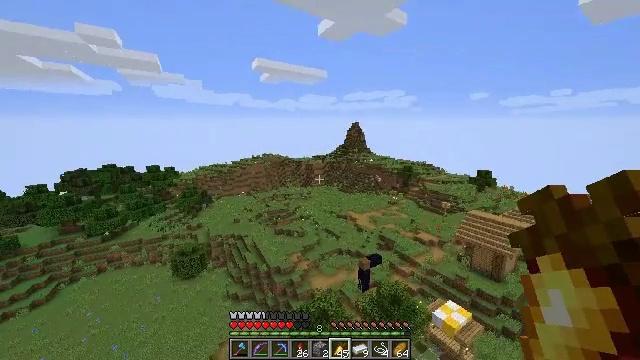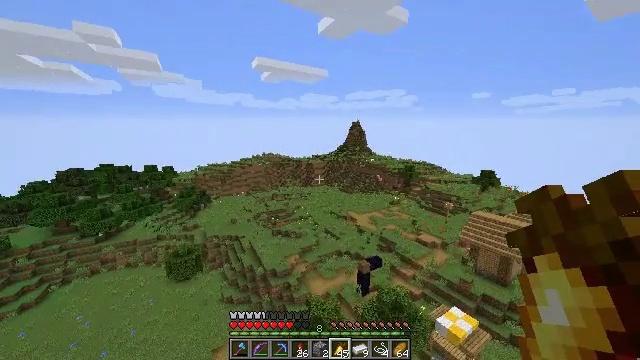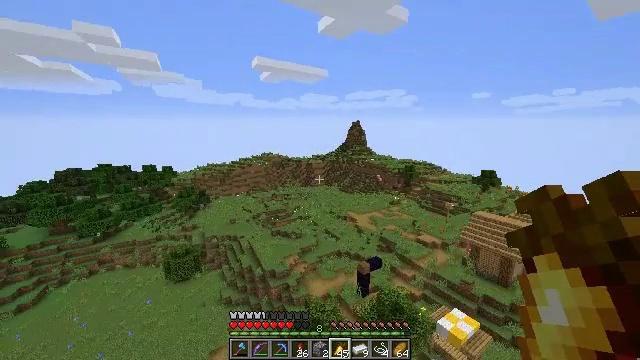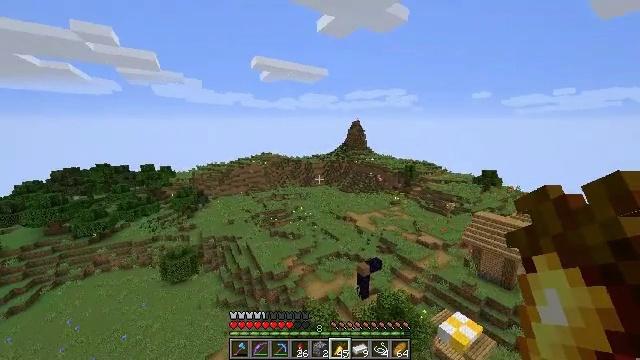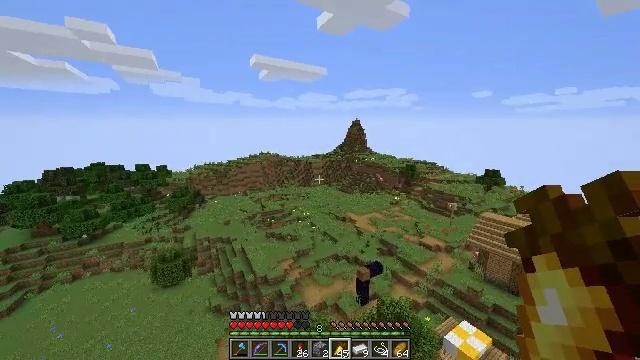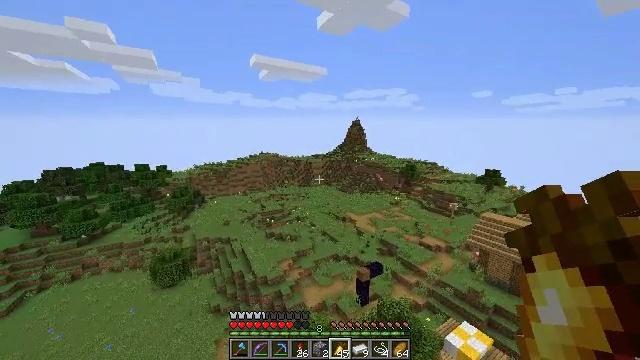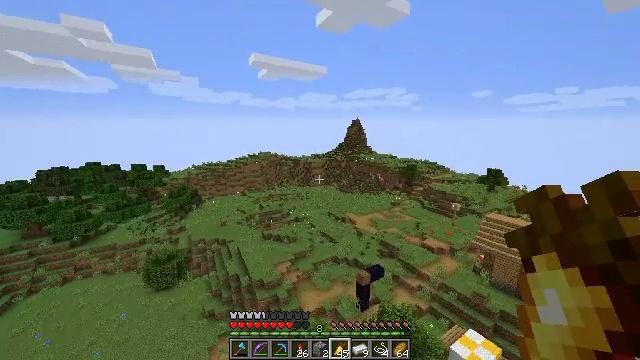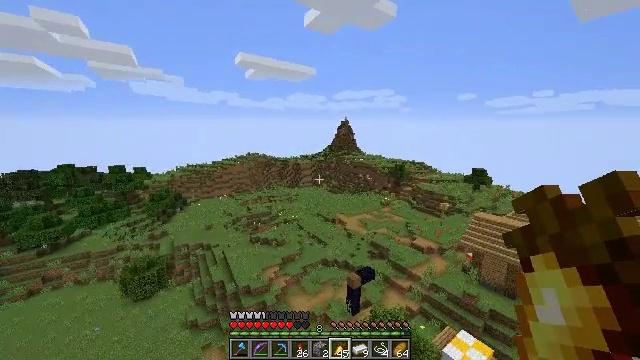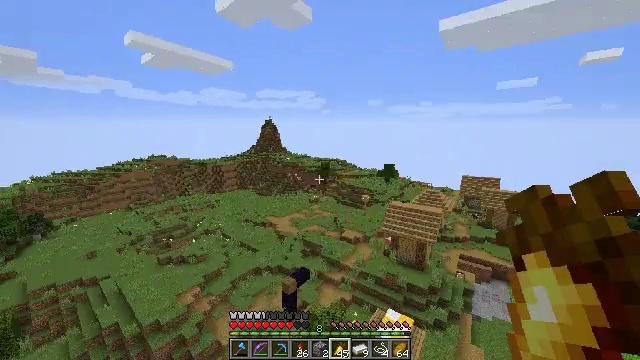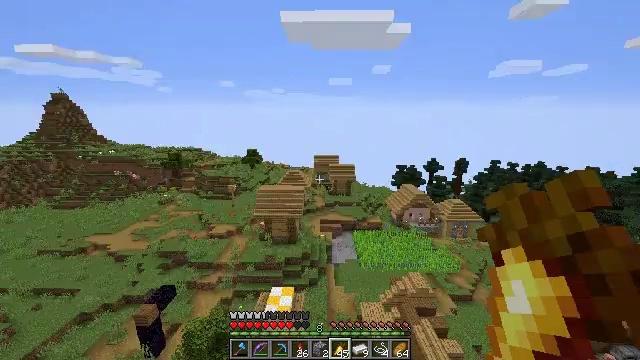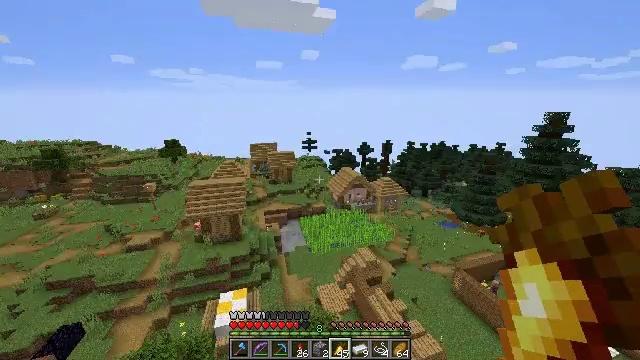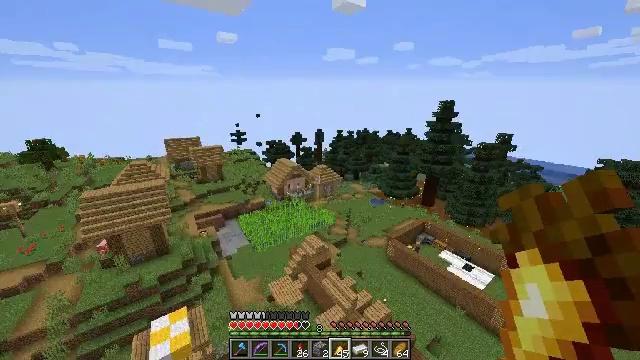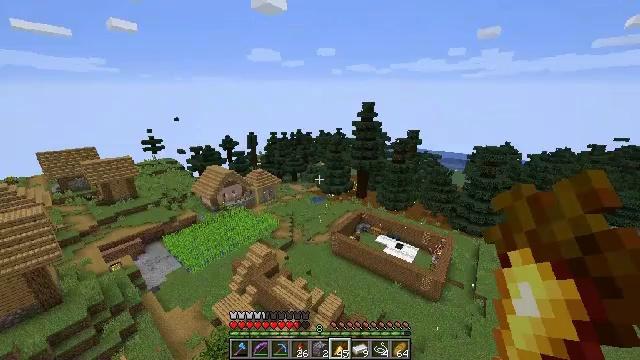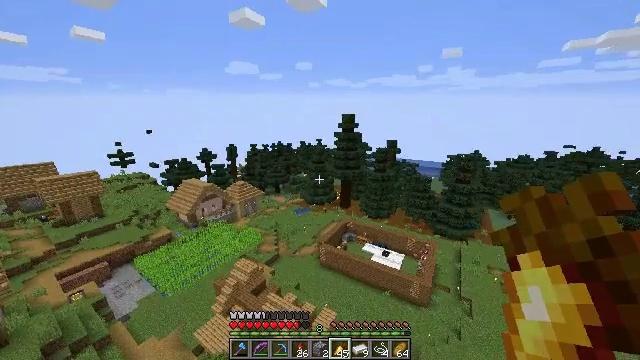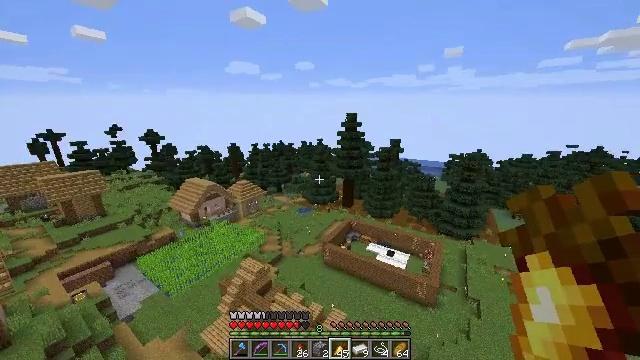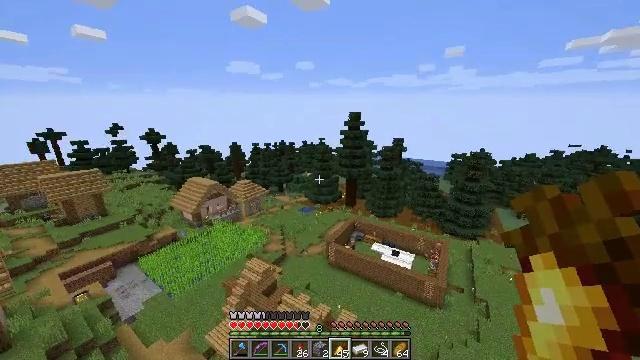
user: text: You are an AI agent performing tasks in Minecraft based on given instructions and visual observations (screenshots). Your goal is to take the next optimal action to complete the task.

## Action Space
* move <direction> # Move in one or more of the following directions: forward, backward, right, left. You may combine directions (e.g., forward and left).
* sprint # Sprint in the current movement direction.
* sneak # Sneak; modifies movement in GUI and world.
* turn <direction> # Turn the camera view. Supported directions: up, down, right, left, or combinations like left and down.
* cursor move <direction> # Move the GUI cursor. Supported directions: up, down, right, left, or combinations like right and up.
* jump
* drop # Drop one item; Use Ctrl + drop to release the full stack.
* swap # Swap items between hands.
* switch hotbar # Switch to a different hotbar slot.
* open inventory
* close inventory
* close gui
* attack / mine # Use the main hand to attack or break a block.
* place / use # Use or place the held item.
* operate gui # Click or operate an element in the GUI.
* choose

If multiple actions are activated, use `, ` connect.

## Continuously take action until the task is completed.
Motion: motion action
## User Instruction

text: Remove a golden carrot from the inventory.
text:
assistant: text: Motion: move forward, sprint, jump
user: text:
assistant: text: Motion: move forward, sprint, jump
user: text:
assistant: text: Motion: move forward, sprint, jump
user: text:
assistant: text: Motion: move forward, sprint, jump
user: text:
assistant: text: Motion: move forward, sprint, jump
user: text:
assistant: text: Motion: move forward, sprint, jump
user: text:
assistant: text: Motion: move forward, sprint, turn right, jump
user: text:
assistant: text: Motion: move forward, sprint, turn right, jump
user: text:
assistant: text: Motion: move forward, sprint, turn right and down, jump
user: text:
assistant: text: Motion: move forward, sprint, turn right and down, jump
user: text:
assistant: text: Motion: move forward, sprint, turn right and down, jump
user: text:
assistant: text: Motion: move forward, sprint, turn right, jump
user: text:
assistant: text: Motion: move forward, sprint, turn right and up, jump
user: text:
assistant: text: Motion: move forward, sprint, jump
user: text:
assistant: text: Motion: move forward, sprint, jump
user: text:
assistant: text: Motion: move forward, sprint, jump
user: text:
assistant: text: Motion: move forward, sprint, turn right, jump
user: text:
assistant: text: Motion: move forward, sprint, jump
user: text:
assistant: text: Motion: move forward, sprint, turn right, jump
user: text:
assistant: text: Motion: move forward, sprint, turn right, jump
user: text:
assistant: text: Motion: move forward, sprint, turn right, jump
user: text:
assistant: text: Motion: move forward, sprint, turn right, jump
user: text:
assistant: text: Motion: move forward, sprint, turn right, jump
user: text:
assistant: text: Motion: move forward, sprint, turn right, jump
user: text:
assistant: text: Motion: move forward, sprint, jump
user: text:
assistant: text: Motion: move forward, sprint, jump
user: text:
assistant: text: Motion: move forward, sprint, jump
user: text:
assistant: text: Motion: move forward, sprint, jump
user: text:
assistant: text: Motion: move forward, sprint, jump
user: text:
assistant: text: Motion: move forward, sprint, turn right and down, jump